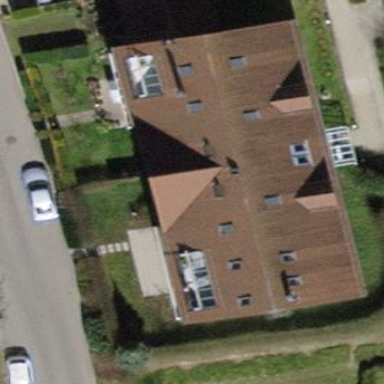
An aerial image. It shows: Building with pitched brown roof.